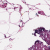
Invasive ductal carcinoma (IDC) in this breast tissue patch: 0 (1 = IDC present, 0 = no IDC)